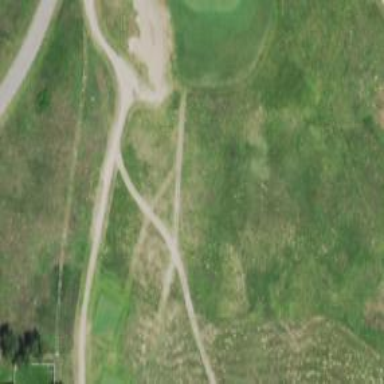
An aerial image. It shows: Footway that serves as golf path.